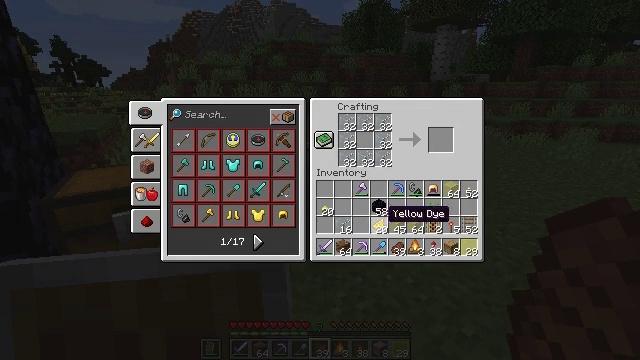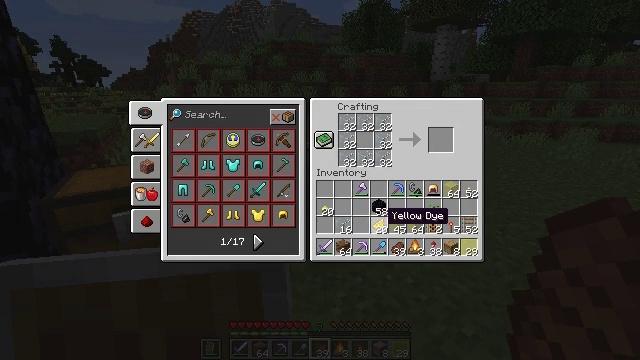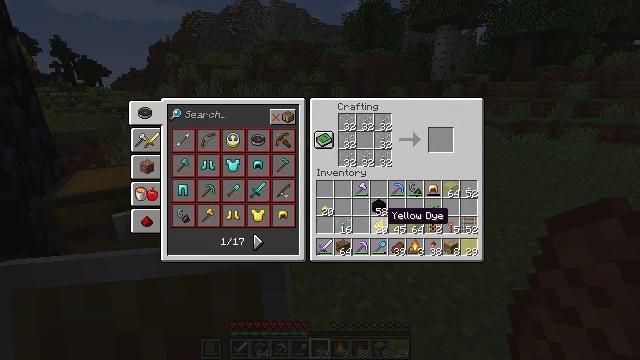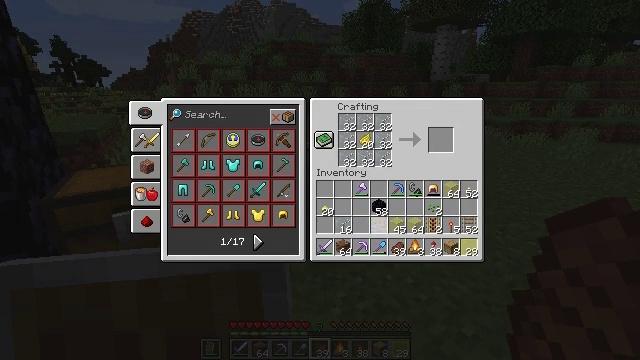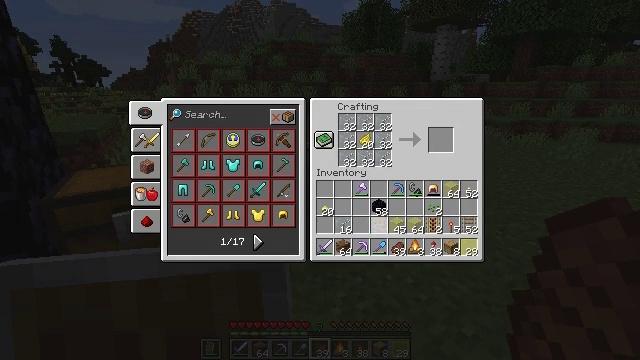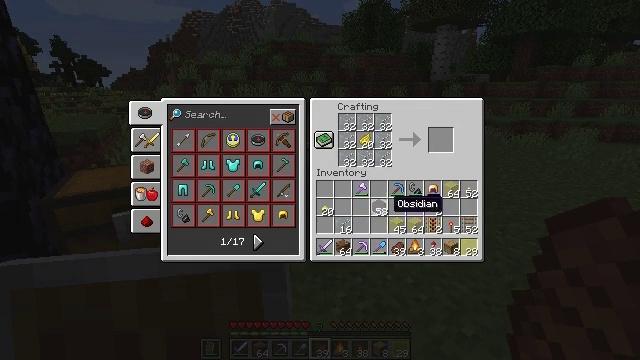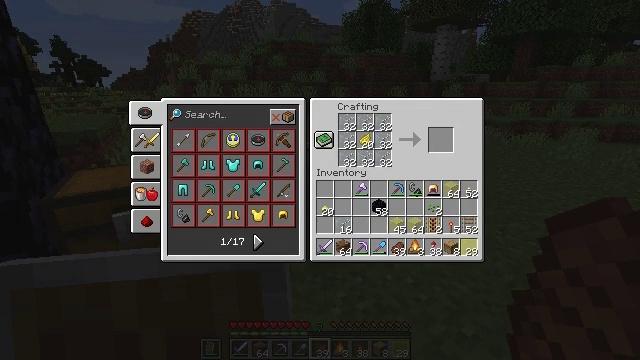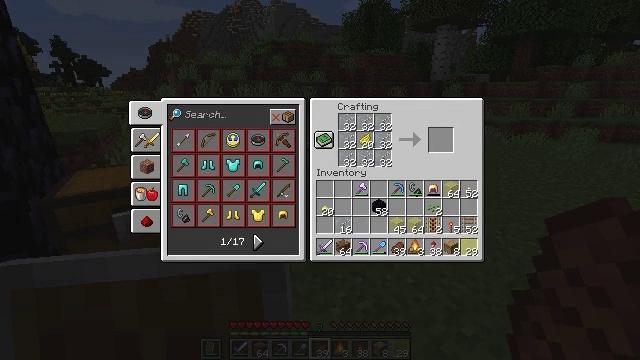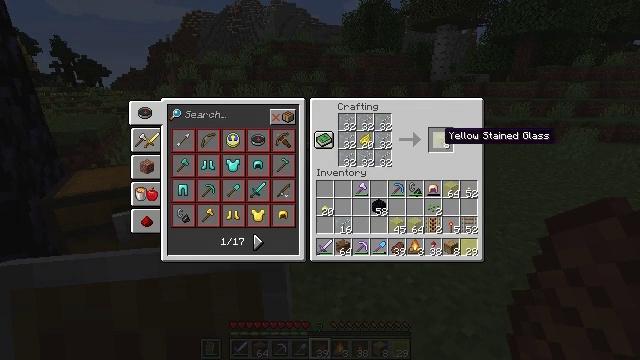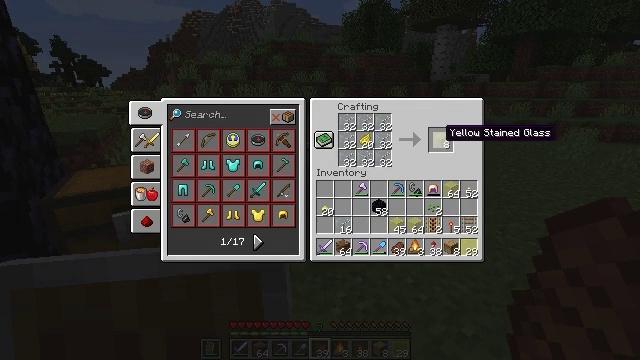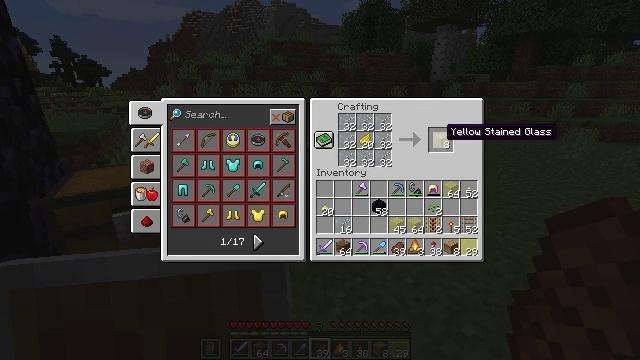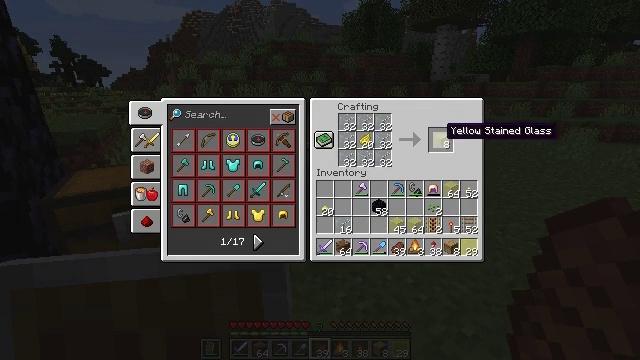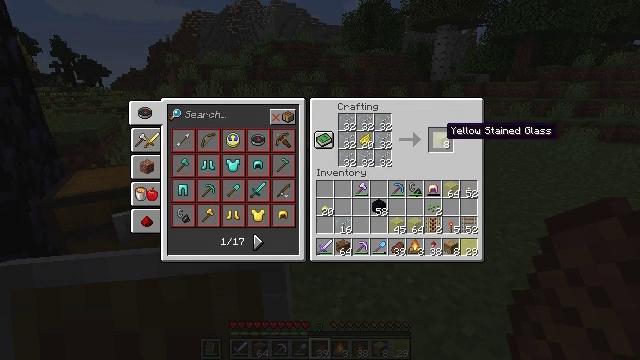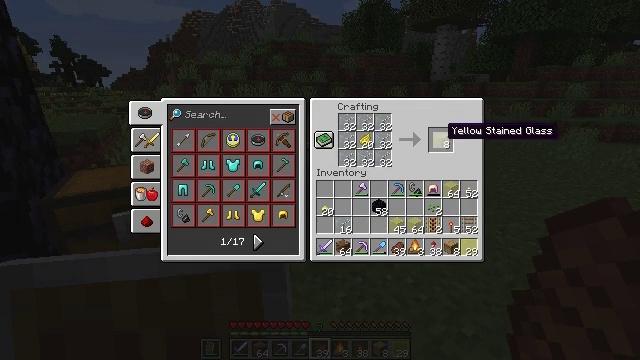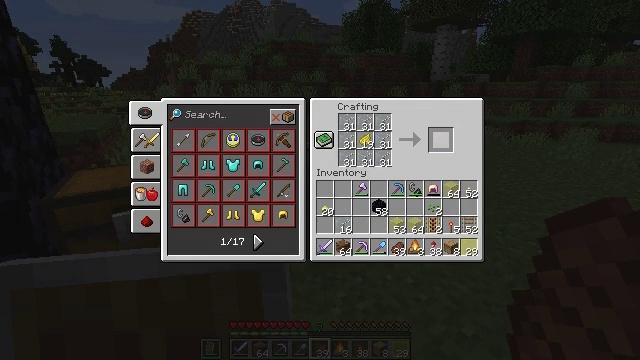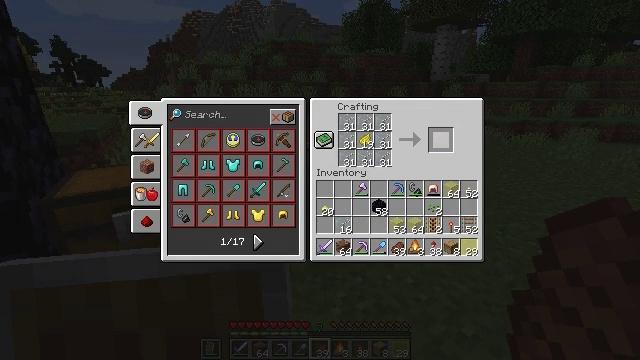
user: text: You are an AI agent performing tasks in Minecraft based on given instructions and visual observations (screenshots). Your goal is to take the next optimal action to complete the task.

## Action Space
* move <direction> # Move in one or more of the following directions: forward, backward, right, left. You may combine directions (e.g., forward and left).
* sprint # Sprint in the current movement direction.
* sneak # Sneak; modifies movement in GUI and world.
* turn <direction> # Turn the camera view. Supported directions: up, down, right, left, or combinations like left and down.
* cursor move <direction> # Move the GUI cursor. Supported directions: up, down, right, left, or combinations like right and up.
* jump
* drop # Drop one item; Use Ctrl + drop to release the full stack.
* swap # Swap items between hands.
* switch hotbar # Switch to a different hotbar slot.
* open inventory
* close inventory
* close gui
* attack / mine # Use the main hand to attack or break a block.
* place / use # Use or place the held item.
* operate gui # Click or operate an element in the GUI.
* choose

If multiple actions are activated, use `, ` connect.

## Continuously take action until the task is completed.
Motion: motion action
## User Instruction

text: Craft yellow stained glass.
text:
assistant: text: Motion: sneak
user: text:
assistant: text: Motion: sneak
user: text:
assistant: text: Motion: sneak, choose
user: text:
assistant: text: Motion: sneak, choose
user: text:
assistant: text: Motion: sneak, cursor move right and up
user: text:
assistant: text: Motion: sneak, cursor move right and up
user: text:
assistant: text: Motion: sneak, cursor move right and up
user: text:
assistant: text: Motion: sneak, cursor move up
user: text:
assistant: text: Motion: sneak
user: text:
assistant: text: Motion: sneak
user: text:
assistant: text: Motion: sneak
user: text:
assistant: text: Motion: sneak
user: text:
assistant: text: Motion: sneak
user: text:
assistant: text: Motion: sneak, choose
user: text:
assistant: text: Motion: sneak, choose
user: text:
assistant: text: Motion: sneak
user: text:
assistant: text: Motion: sneak
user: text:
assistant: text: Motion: sneak
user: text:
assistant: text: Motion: sneak